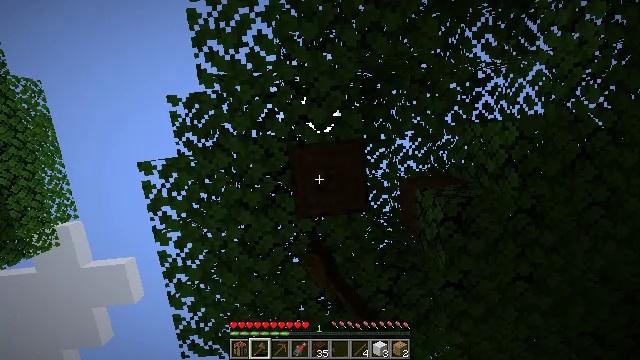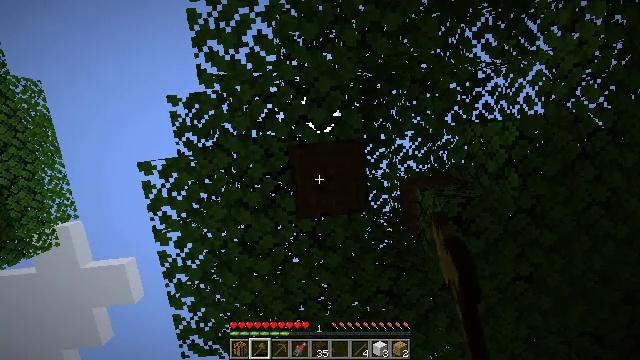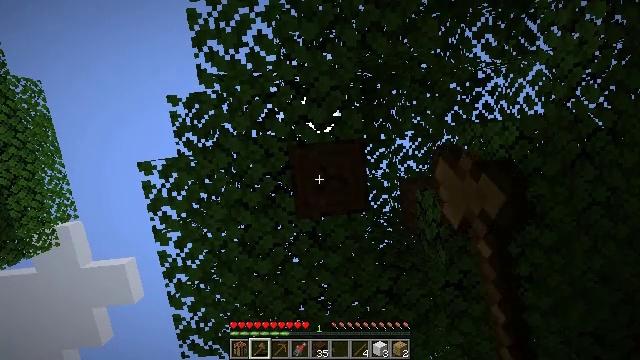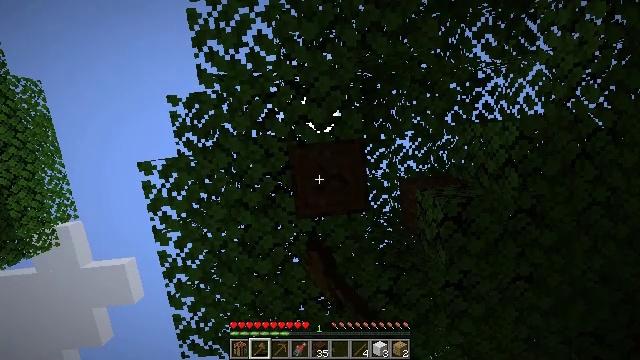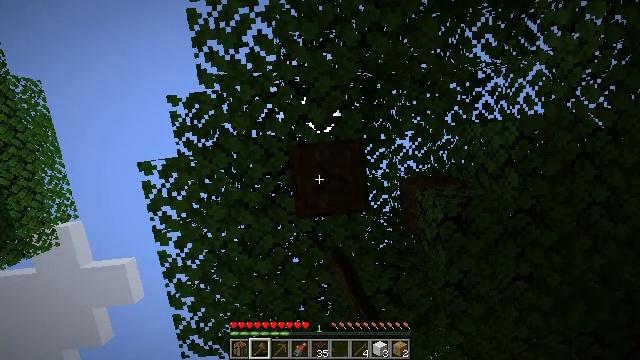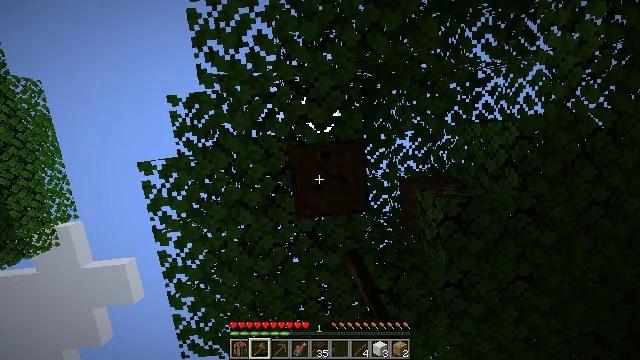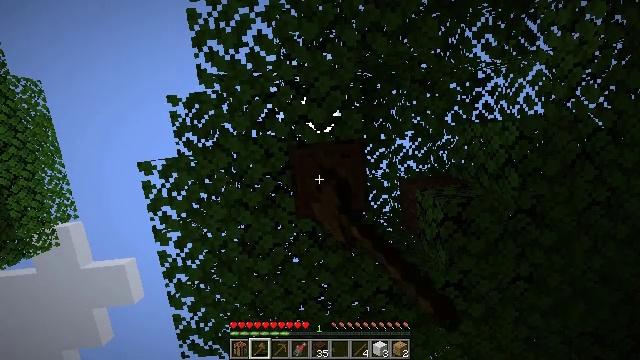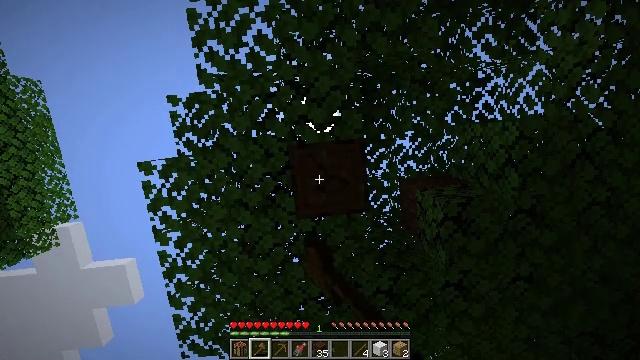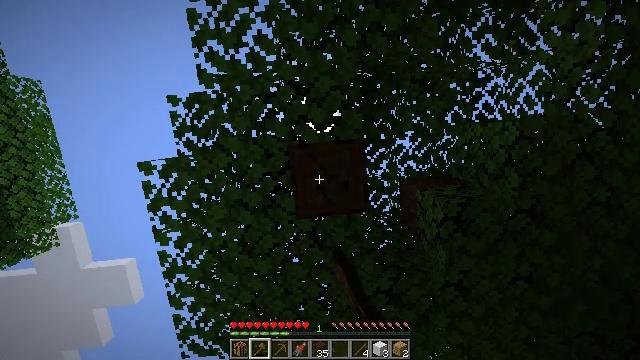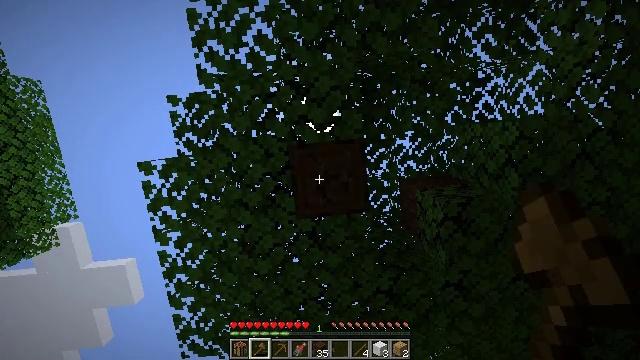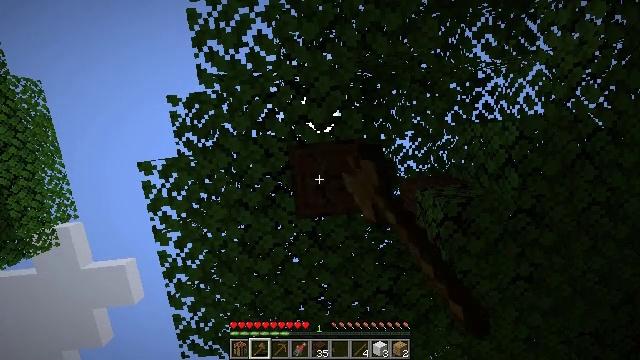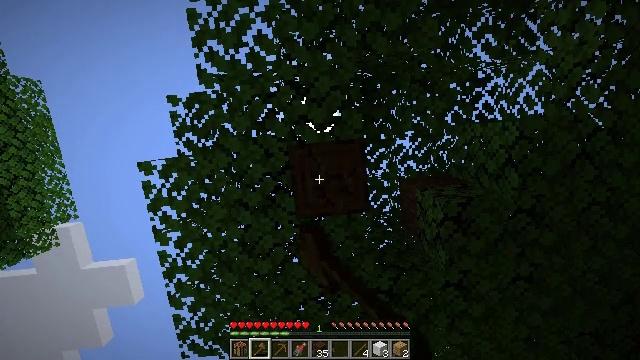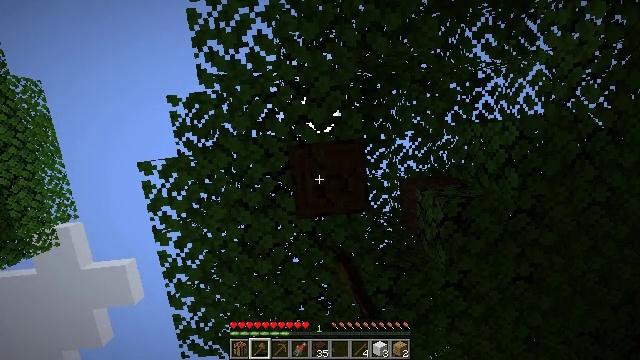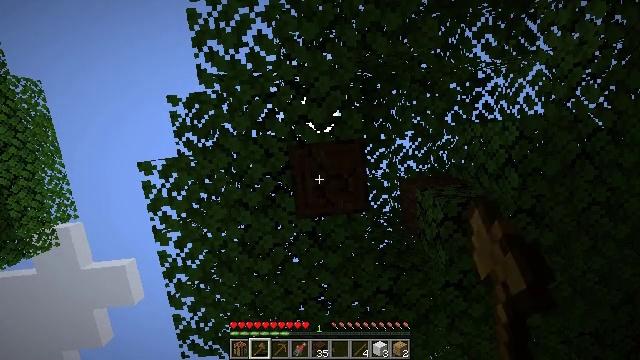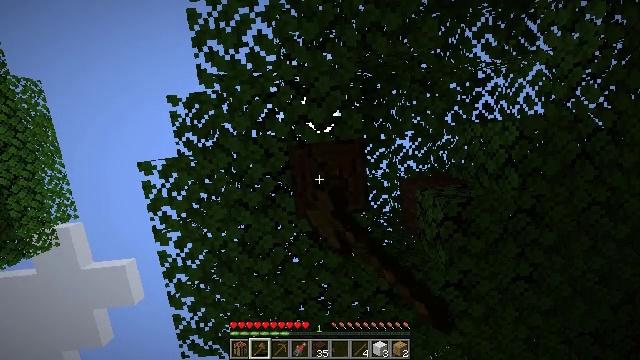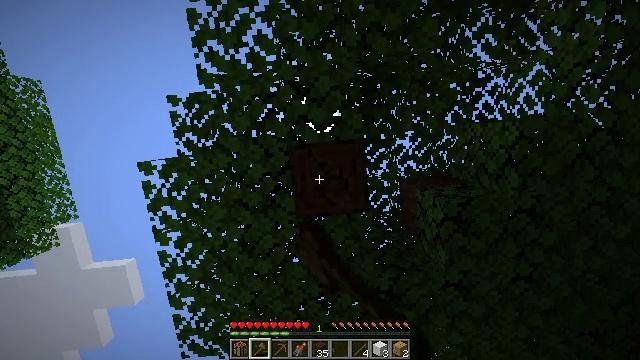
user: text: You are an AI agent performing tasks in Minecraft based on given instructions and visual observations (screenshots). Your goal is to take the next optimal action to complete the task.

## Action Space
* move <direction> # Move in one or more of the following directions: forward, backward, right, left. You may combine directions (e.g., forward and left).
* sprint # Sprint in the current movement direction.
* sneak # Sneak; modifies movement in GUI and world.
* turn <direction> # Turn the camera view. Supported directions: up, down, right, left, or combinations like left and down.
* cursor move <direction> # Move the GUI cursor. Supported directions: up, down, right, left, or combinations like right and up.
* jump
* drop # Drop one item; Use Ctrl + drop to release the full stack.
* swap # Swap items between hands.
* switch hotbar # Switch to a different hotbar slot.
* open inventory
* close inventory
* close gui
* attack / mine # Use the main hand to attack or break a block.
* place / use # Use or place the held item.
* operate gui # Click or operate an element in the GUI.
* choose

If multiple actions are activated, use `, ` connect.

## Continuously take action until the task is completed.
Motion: motion action
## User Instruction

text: Break the dark oak log in the forest.
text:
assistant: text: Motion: attack / mine
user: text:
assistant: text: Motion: attack / mine
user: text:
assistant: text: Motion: attack / mine
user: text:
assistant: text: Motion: attack / mine
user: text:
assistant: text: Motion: attack / mine
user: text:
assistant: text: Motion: attack / mine
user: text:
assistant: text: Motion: attack / mine
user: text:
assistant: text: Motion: attack / mine
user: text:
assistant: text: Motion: attack / mine
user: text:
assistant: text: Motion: attack / mine
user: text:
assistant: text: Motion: attack / mine
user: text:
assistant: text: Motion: attack / mine
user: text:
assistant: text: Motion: attack / mine
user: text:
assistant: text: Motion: attack / mine
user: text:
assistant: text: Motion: attack / mine
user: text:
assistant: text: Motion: attack / mine
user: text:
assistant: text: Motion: attack / mine
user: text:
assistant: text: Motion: attack / mine
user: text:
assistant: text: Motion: attack / mine
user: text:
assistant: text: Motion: attack / mine
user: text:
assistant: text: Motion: attack / mine
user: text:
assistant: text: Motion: attack / mine
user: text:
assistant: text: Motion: attack / mine
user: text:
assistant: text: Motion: attack / mine
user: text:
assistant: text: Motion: attack / mine
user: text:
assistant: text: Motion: attack / mine
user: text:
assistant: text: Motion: attack / mine
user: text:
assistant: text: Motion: attack / mine
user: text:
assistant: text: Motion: attack / mine
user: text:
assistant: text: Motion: attack / mine